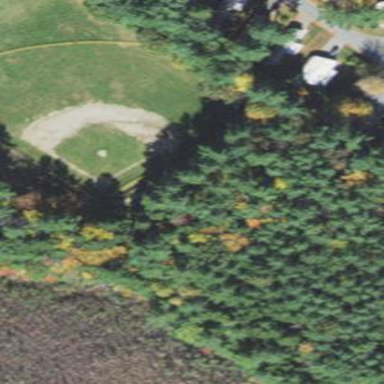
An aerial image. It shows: Baseball pitch for leisure land.